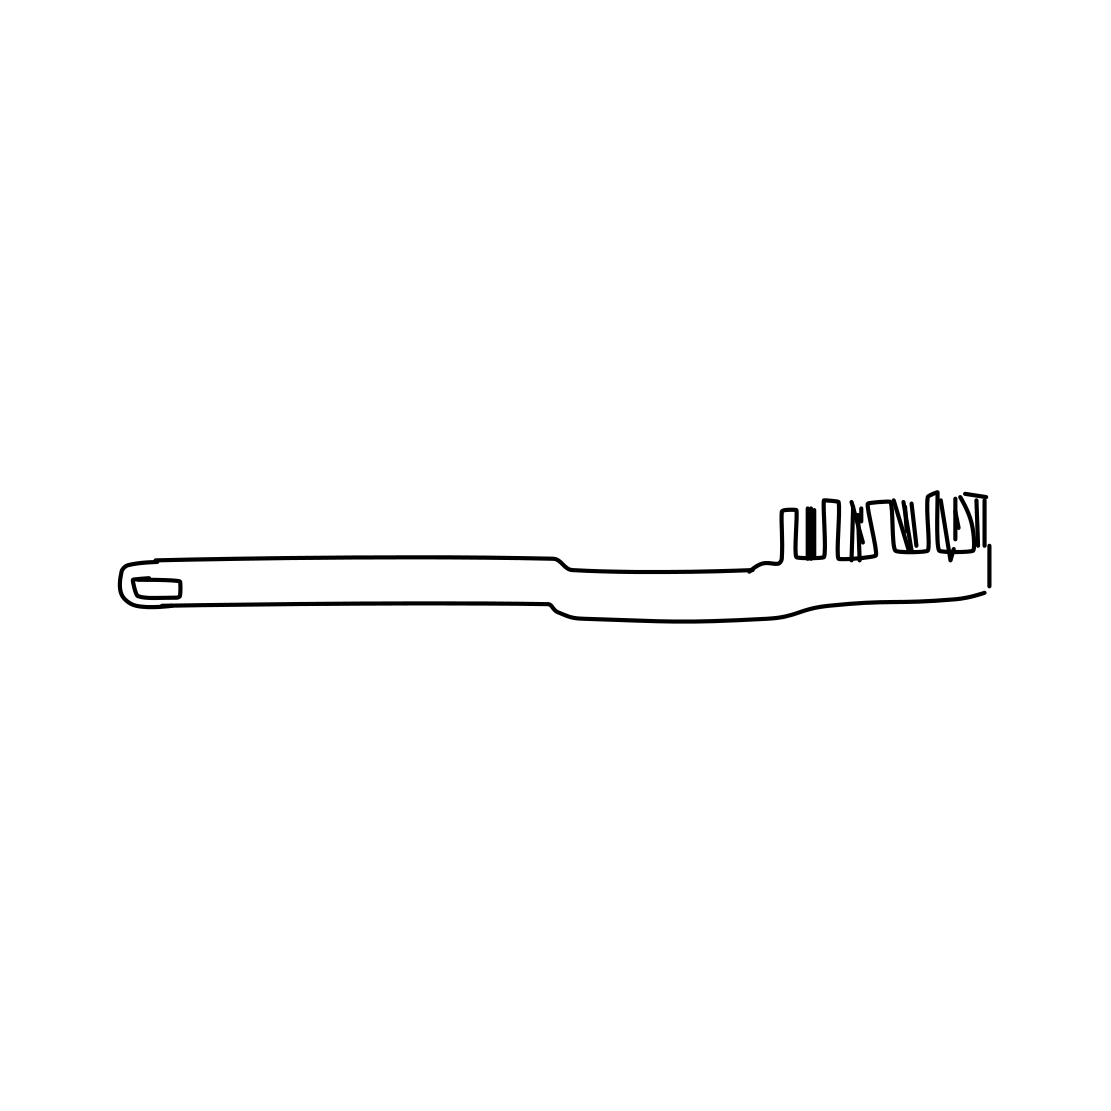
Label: toothbrush